Aerial crown-view tile of a tropical tree (Barro Colorado Island, Panama), acquired 20241112:
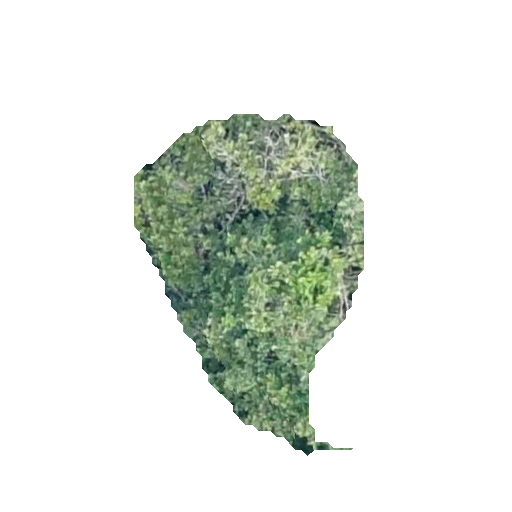
Species: Anacardium excelsum
GBIF accepted scientific name: Anacardium excelsum
Crown area: 80.351 m²